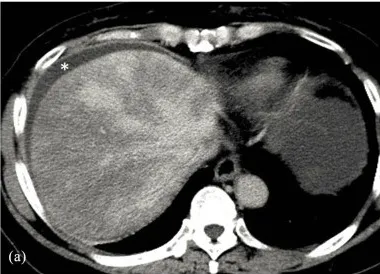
CT and pathological features in case 2. (a) CT scan shows heterogeneous density of the liver parenchyma, unclear clover-like enhancement of the hepatic vein, and ascites.
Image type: radiology (ct)